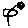
Label: flower